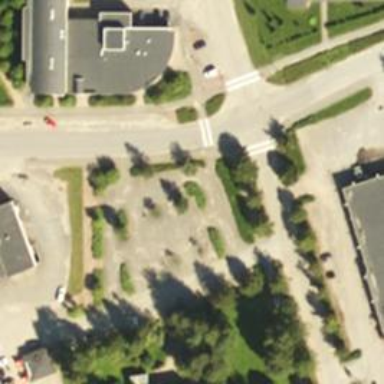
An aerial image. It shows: Asphalt cycleway.